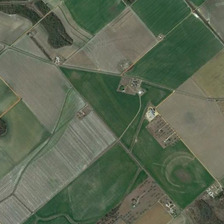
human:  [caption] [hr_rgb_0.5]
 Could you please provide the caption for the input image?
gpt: some green and grey farmland distribute in both sides of a freeway .

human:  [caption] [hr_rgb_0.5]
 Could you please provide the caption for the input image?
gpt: some green and grey farmland distribute in both sides of a freeway .

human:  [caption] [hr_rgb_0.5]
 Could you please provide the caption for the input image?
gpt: here is a farmland of different colors .

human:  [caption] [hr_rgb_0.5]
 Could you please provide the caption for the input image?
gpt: green blocks of field is blended with bare brown ones with curved trail stretching across them .

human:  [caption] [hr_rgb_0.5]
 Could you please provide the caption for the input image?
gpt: the colors of some pieces of farmlands are in different depths of green .